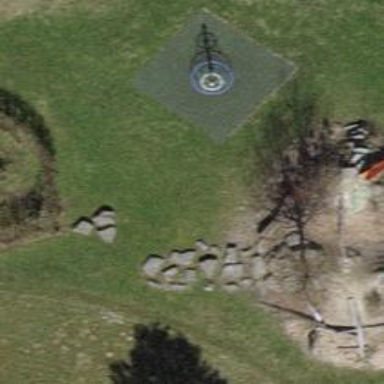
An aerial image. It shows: Playground area for leisure activities on the land.